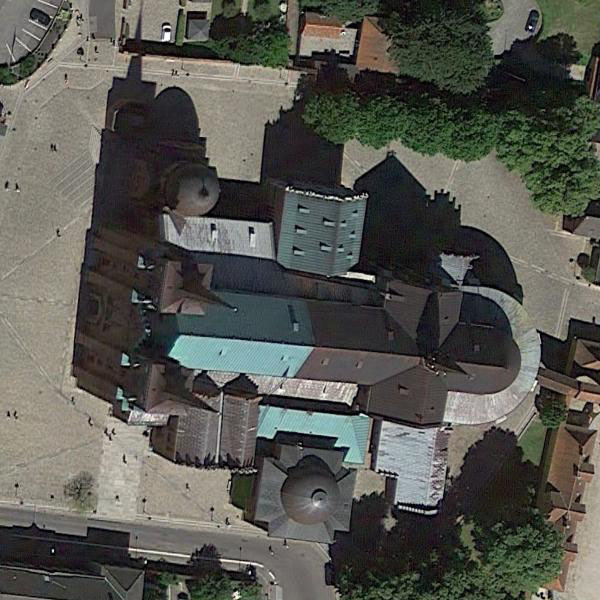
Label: Church